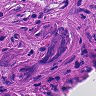
Metastatic tissue present: yes